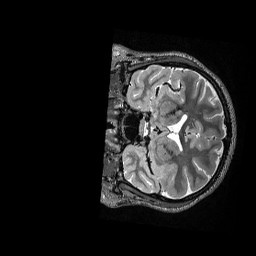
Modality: T2w
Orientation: coronal
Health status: healthy
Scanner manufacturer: siemens
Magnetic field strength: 3 T
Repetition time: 3.2 s
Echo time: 0.565 s